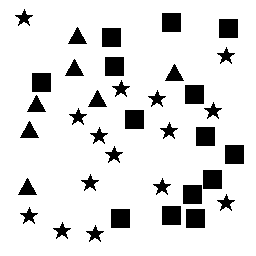
Squares: 14
Triangles: 7
Stars: 15
Total shapes: 36